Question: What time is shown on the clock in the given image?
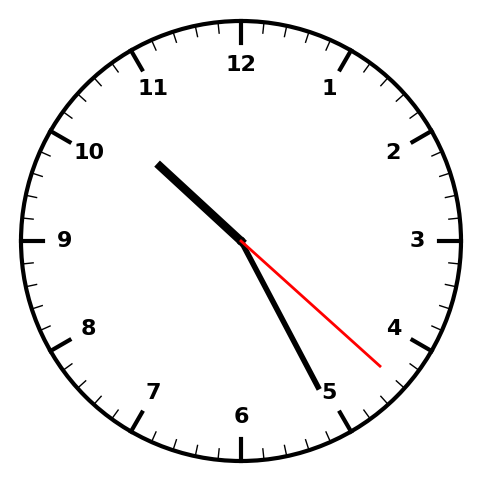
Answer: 10:25:22